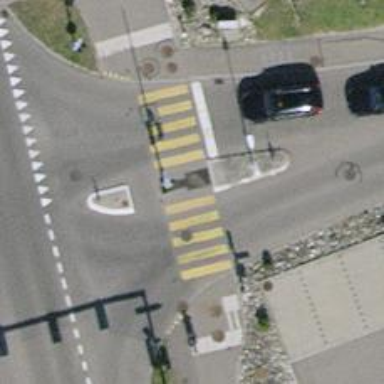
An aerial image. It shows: Road crossing with traffic signals and central island.